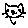
Label: cat